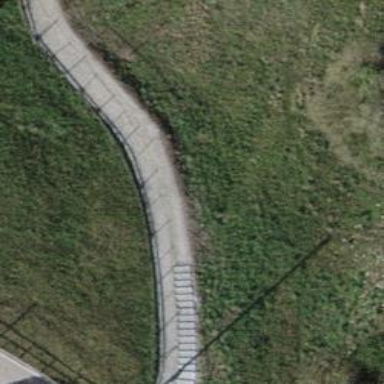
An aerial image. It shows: Footway with cobblestone surface.